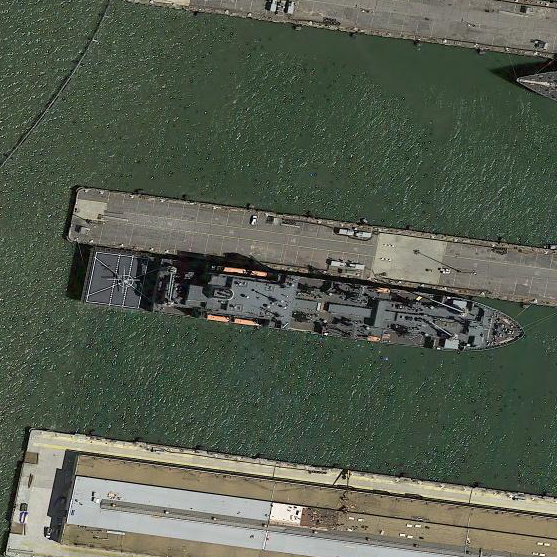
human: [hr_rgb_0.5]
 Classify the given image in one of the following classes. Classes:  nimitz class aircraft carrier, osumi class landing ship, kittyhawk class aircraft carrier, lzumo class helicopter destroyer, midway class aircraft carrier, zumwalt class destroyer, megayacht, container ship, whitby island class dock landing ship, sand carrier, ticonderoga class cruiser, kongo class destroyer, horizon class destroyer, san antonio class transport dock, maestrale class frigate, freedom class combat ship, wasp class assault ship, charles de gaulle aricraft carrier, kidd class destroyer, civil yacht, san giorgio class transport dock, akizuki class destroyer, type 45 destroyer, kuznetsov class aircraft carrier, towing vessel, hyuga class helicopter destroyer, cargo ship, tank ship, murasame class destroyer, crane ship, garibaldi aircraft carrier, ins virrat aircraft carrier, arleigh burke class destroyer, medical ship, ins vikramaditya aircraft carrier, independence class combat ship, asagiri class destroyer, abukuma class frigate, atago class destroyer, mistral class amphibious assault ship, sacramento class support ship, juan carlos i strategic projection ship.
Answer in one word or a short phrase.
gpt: Crane ship